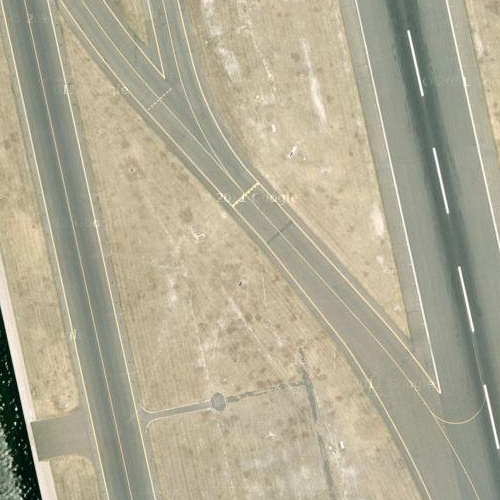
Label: sydney